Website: bh-photo
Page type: cross-sells
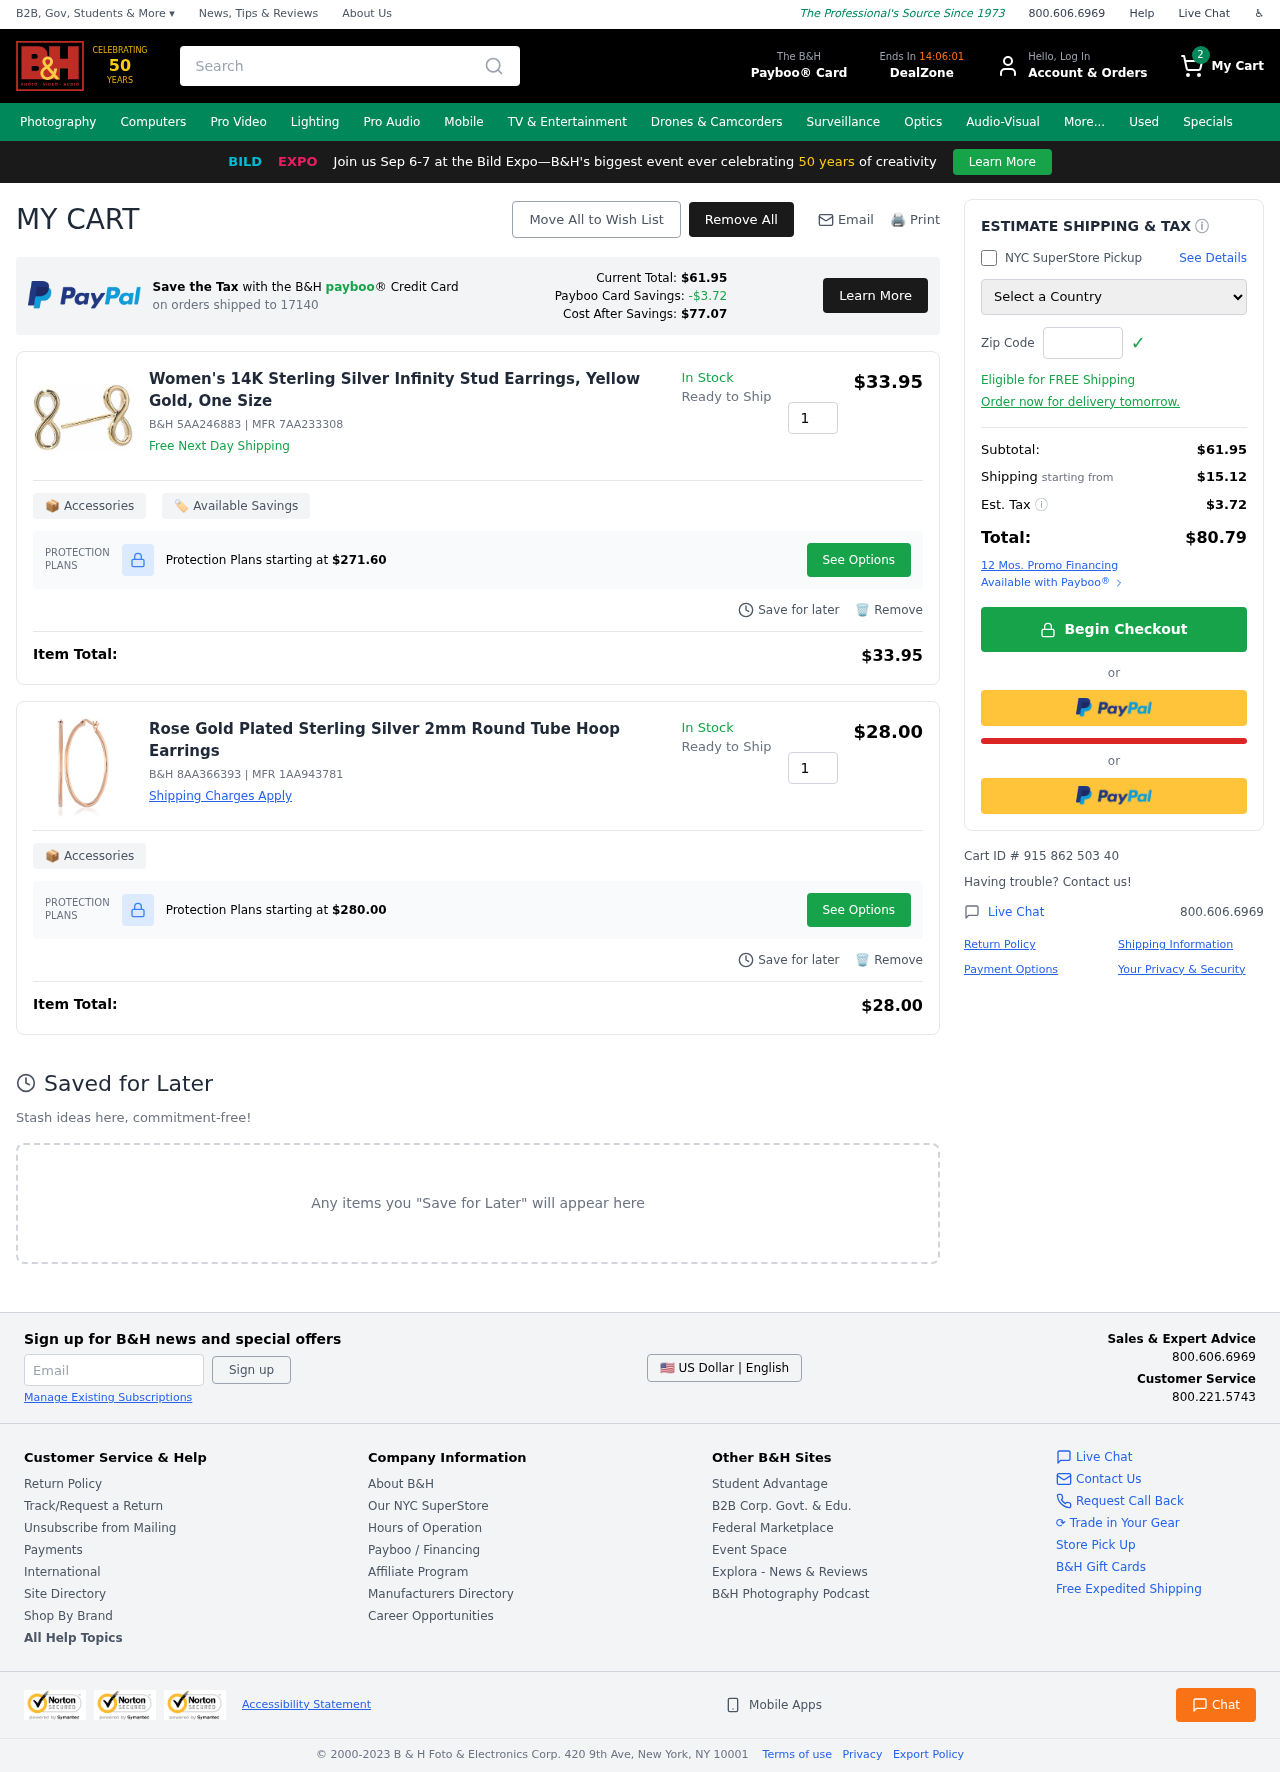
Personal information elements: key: PII_COUNTRY
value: United States
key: PII_POSTCODE
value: on orders shipped to 17140
Product elements: key: PRODUCT1_NAME
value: Women's 14K Sterling Silver Infinity Stud Earrings, Yellow Gold, One Size
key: PRODUCT1_PRICE
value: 33.95
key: PRODUCT1_QUANTITY
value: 1
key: PRODUCT2_NAME
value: Rose Gold Plated Sterling Silver 2mm Round Tube Hoop Earrings
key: PRODUCT2_PRICE
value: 28
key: PRODUCT2_QUANTITY
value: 1
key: PRODUCT1_SKU
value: B&H 5AA246883
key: PRODUCT1_MFR
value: MFR 7AA233308
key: PRODUCT1_PROTECTION_PRICE
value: $271.60
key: PRODUCT1_ITEM_TOTAL
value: $33.95
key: PRODUCT2_SKU
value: B&H 8AA366393
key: PRODUCT2_MFR
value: MFR 1AA943781
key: PRODUCT2_PROTECTION_PRICE
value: $280.00
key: PRODUCT2_ITEM_TOTAL
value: $28.00
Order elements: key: ORDER_NUM_ITEMS
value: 2
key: PAYBOO_CURRENT_TOTAL
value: $61.95
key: ORDER_SUBTOTAL
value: $61.95
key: ORDER_SHIPPING_COST
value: $15.12
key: ORDER_TAX
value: $3.72
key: ORDER_TOTAL
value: $80.79
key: ORDER_ID
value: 915 862 503 40
Search elements: key: HEADER_SEARCH
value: Search
Other elements: key: PAYBOO_SAVINGS
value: -$3.72
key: PAYBOO_COST_AFTER_SAVINGS
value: $77.07